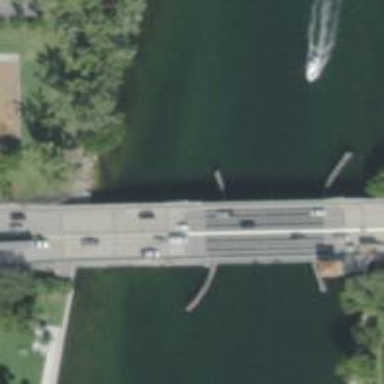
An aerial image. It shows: Secondary road with movable bascule bridge.